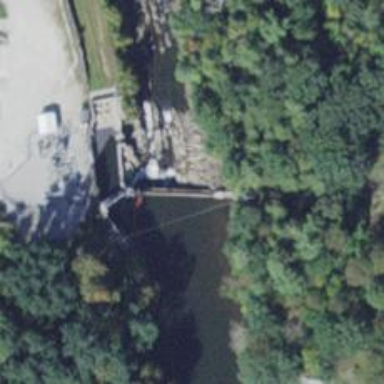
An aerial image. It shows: Dam along waterway.